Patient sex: M
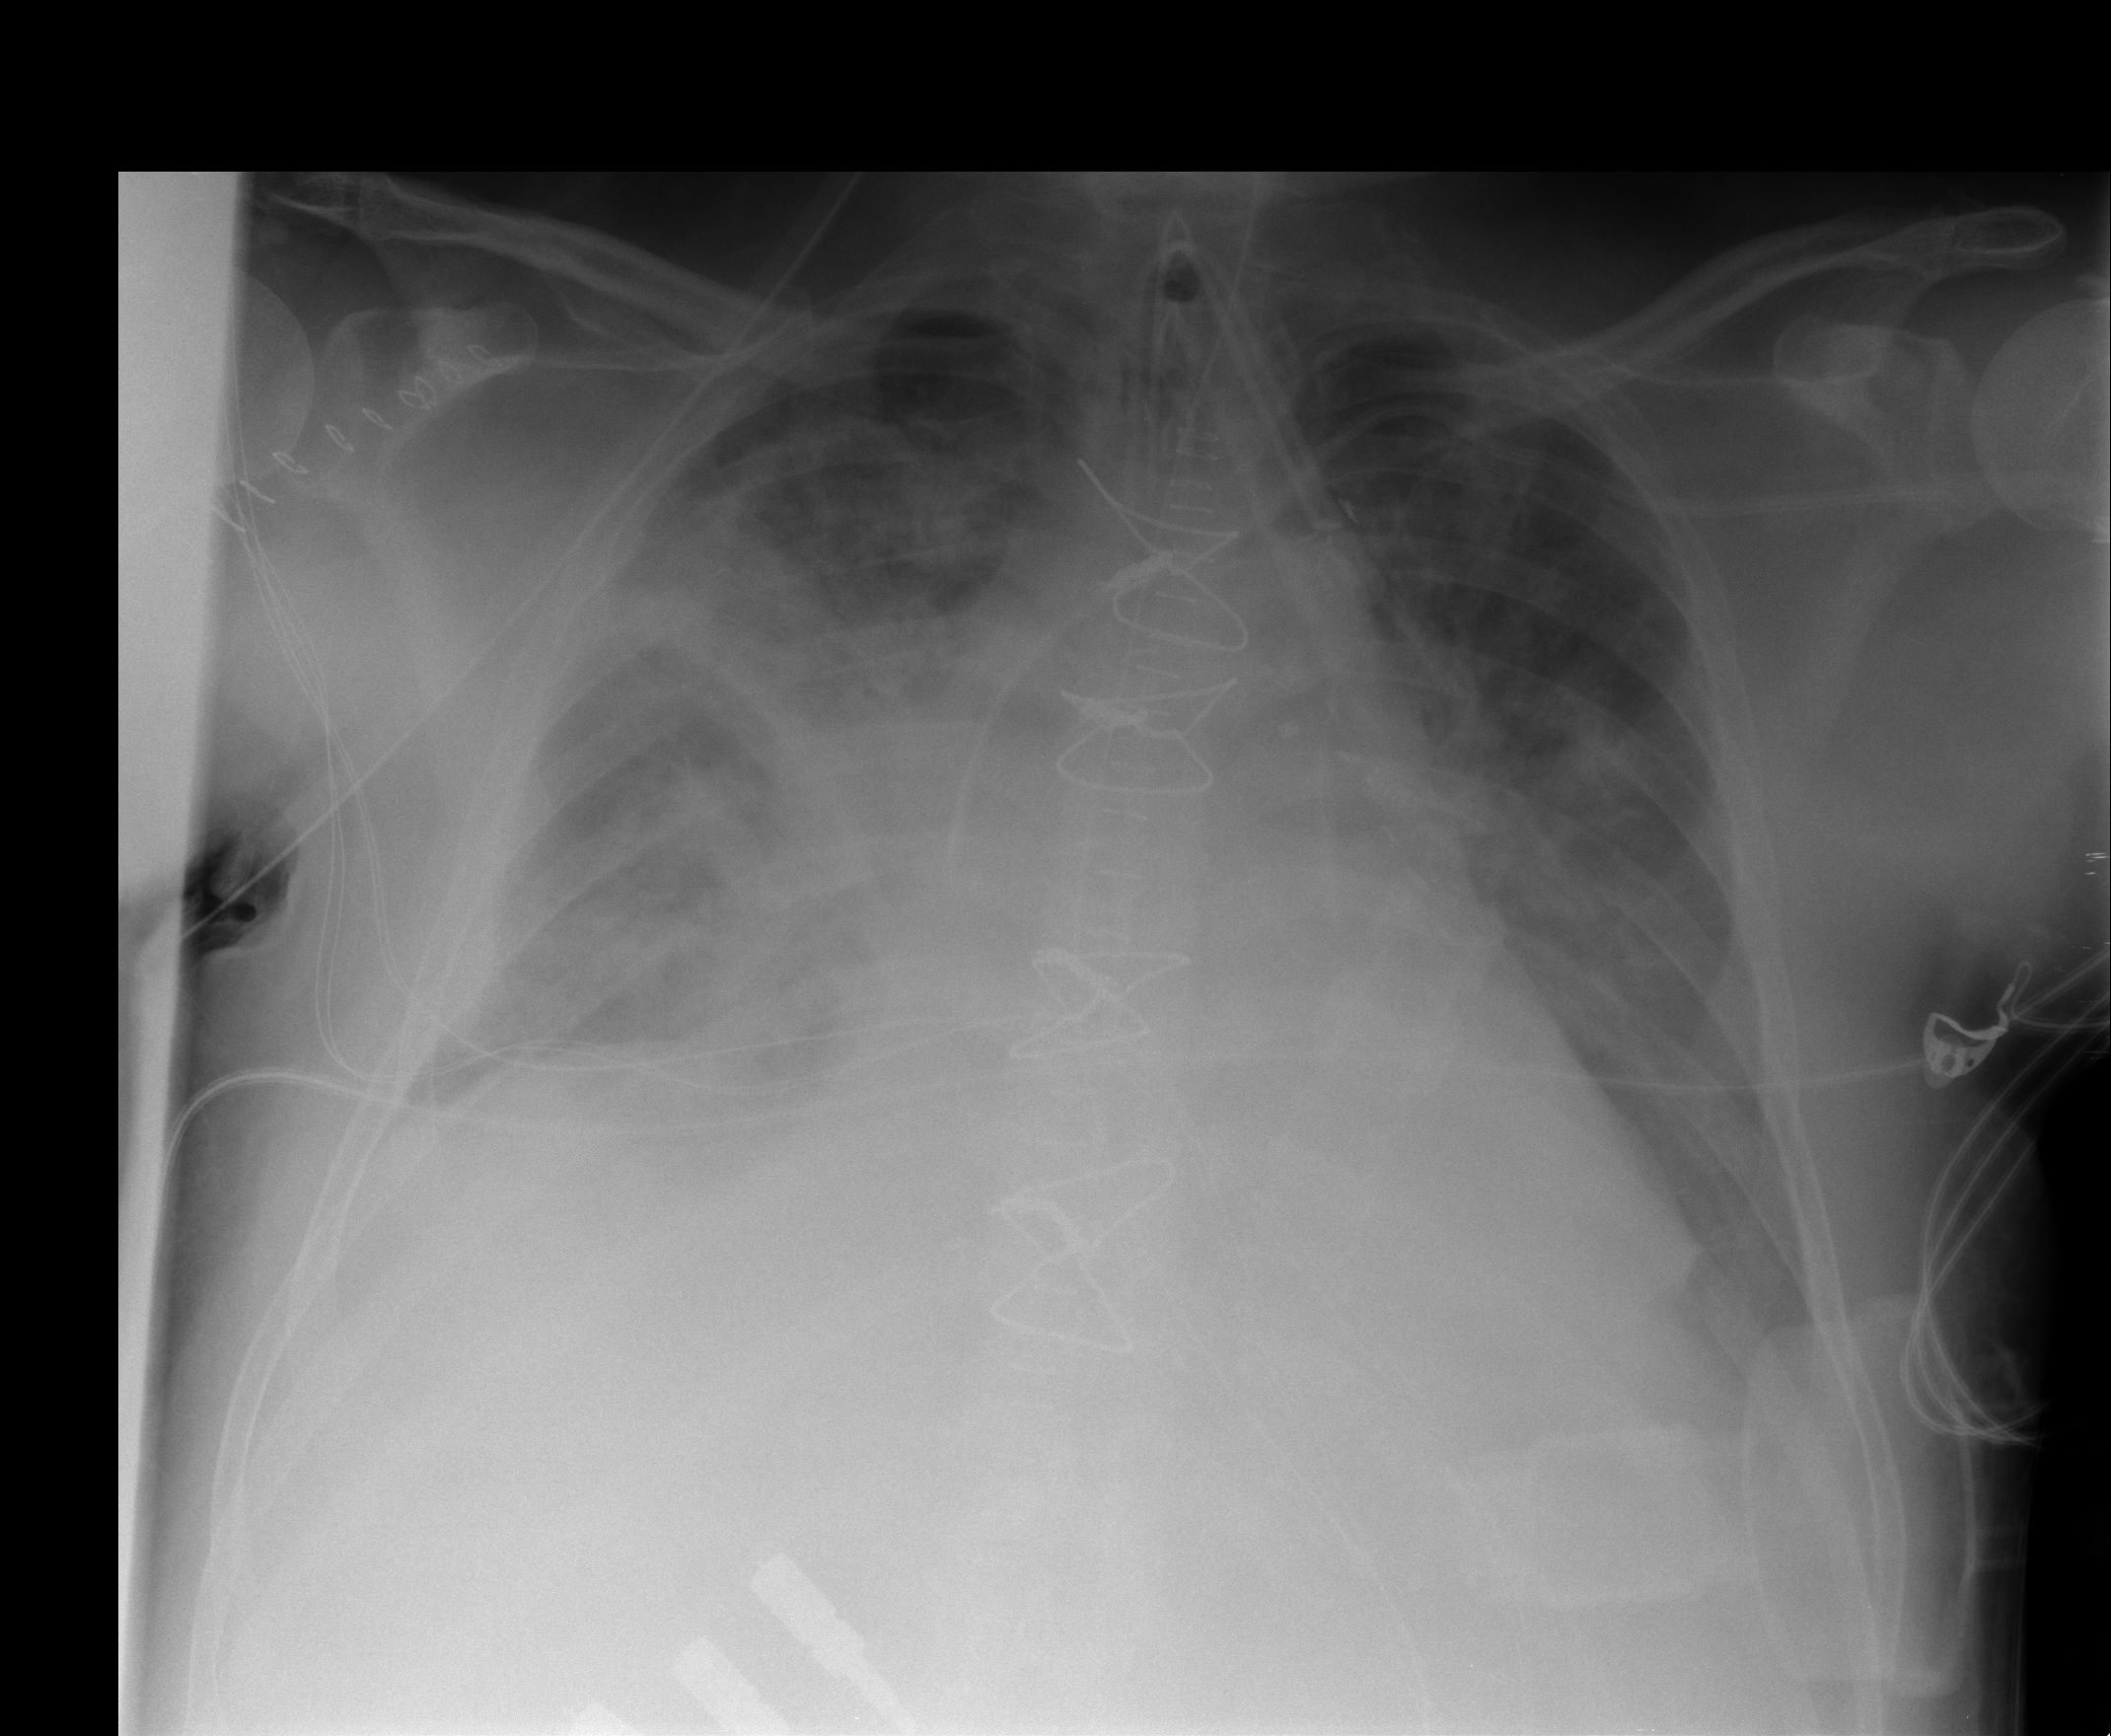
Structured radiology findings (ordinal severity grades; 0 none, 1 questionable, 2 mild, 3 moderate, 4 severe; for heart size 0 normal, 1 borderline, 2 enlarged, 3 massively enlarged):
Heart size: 2
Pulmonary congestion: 2
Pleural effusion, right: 2
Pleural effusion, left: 2
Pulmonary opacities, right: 3
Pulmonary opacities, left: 2
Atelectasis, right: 2
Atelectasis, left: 2